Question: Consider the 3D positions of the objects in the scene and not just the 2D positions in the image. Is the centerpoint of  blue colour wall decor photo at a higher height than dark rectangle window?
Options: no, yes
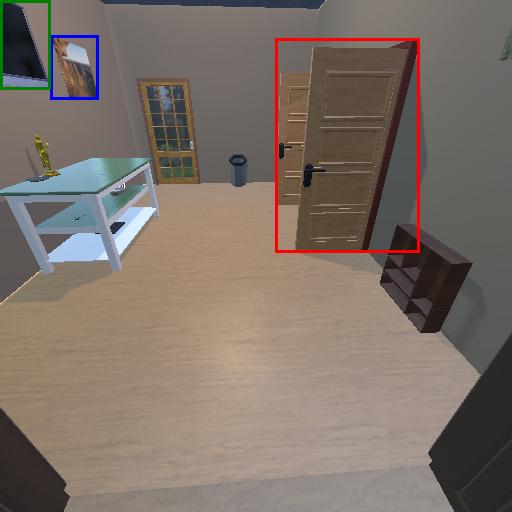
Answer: no